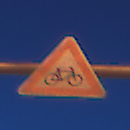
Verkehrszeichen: RadverkehrLinks
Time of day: Night
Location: Outdoor (Urban)
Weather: PartlyCloudy
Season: NotSpecified
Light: Artificial